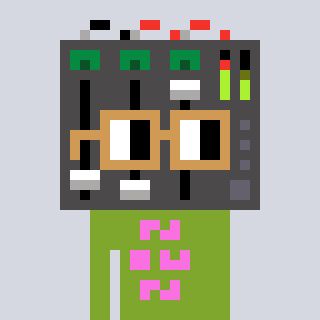
a pixel art character with square brown glasses, a mixer-shaped head and a slimegreen-colored body on a cool background